Interaction volume radius: 5 \u00c5
Interaction volume height: 15 \u00c5
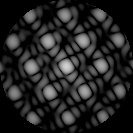
Disorder parameter: 0.1015